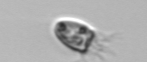
Label: Balanion